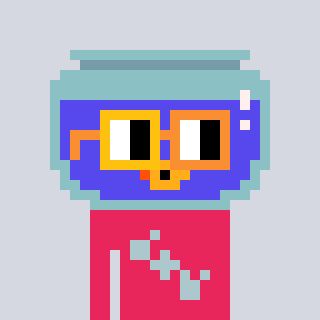
a pixel art character with square yellow and orange glasses, a goldfish-shaped head and a redpinkish-colored body on a cool background